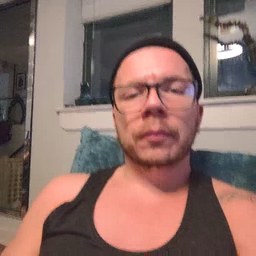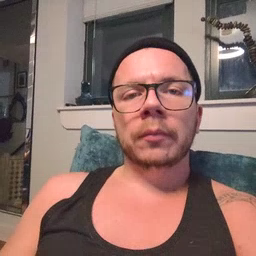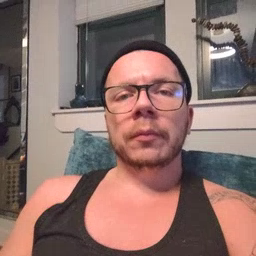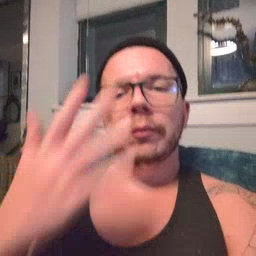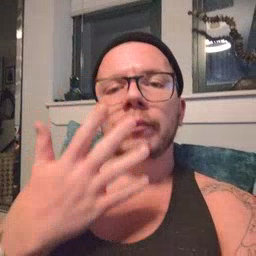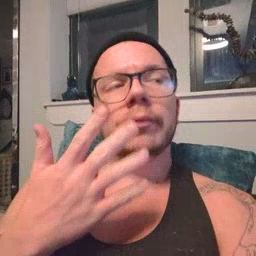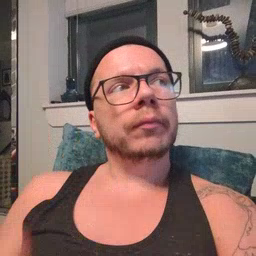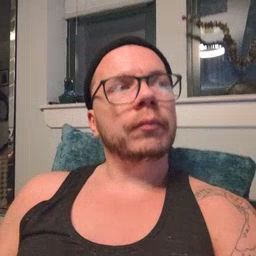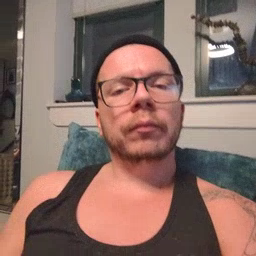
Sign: sad